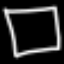
Label: square